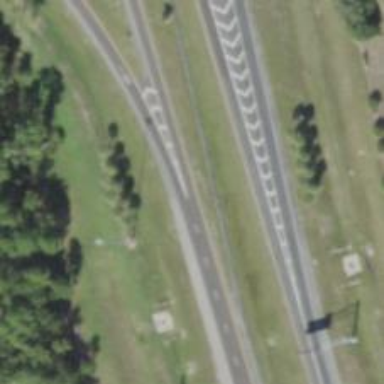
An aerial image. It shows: Motorway link with asphalt surface. The junction type is trumpet.